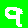
Digit: 9